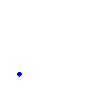
Particle: pion